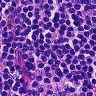
Metastatic tissue present: no